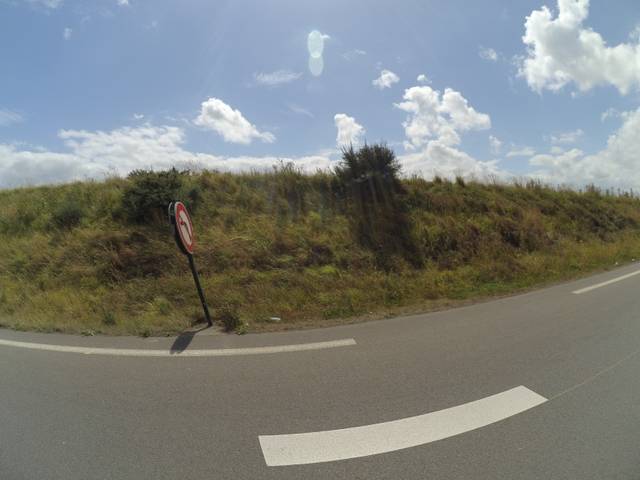
Region: France
Coordinates: 48.478, -2.765